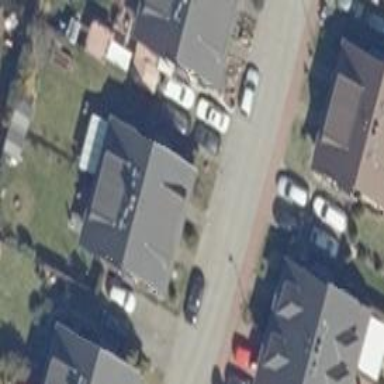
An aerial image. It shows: Living street.